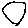
Label: circle